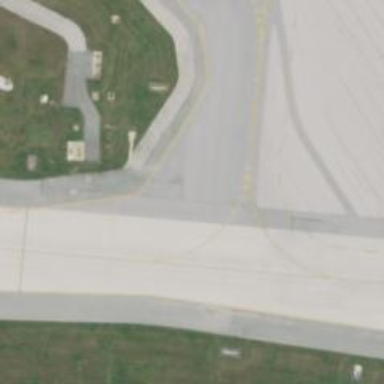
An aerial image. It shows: Image of taxiway at airport.